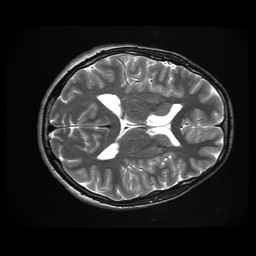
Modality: T2w
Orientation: axial
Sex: male
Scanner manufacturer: ge
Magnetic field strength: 3 T
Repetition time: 5 s
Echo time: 0.1015 s